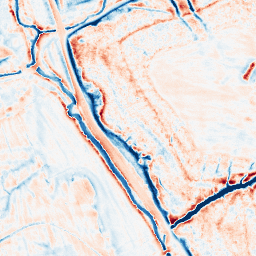
Category: edge_preserving
Decomposition family: guided
Decomposition parameters: radius: 4
eps: 1
Upsampling method: regularized
Upsampling parameters: scale: 4
lambda_reg: 0.01
Upsampling scale: 4